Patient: sex F, age 72
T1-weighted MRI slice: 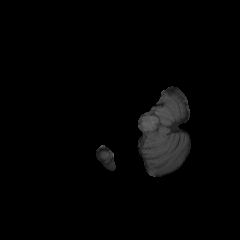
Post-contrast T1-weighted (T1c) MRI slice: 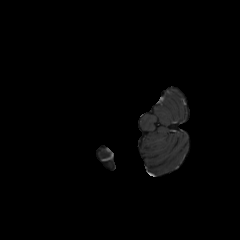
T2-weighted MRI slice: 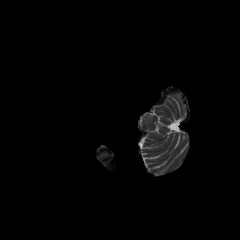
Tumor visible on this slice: no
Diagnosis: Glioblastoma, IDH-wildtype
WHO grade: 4